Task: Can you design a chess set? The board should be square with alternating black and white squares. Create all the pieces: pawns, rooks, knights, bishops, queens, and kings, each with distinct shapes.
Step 4906:
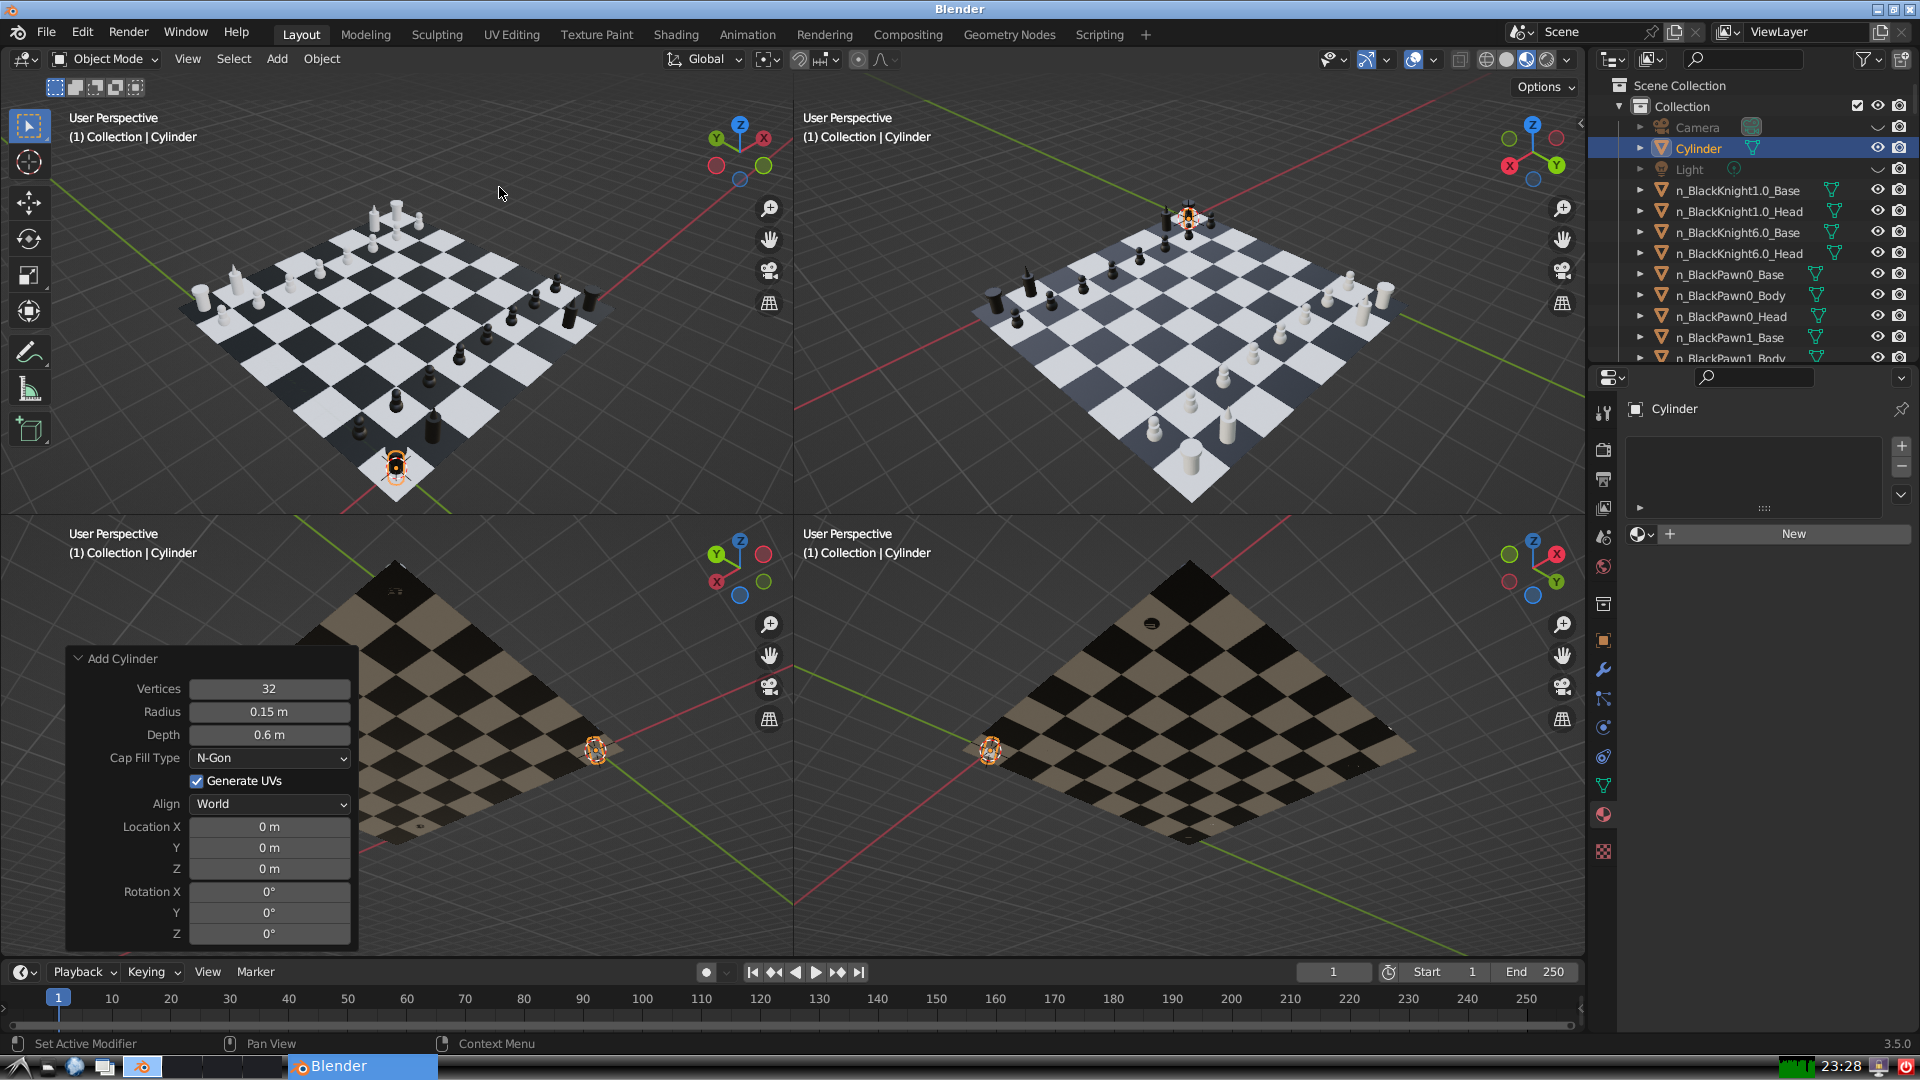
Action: {"mouse_move": [270, 708]}